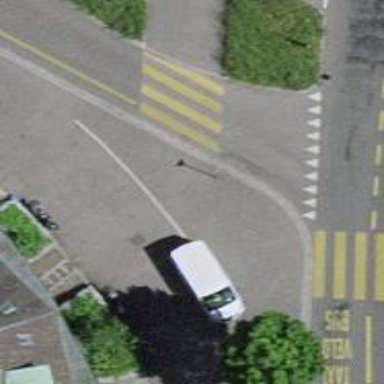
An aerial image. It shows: Sidewalk.